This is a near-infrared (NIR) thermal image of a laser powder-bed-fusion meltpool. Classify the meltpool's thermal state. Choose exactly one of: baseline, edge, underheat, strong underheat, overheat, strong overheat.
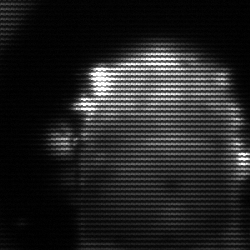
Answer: baseline